Current action and preconditions to check: path_clear

Your task: For each precondition in the list above, predict whether it will hold at this action.

Consider the current scene as observed from the mobile robot's camera, and analyze the predicted future states of all dynamic agents (e.g., people, animals, vehicles, or any moving entities) within the NEXT SECOND.

IMPORTANT: Only answer "very likely" if you are absolutely certain—based on strong, clear evidence—that a dynamic agent will violate the precondition in the predicted future state. Do NOT answer "very likely" for unlikely, ambiguous, or low-probability risks.

Ask yourself for each precondition: Is there a high probability, with clear and convincing evidence, that the predicted future states of any dynamic agent will interfere with the predicted future state of the currently executing action within the NEXT SECOND, causing that precondition to fail?

Assess the risk level based on these predictions. Use "likely" or "very likely" if motions create a clear risk of interference.

Use "neutral" or "improbable" if agents are nearby but their predicted paths are clearly diverging or non-conflicting.

Failure Risk Categories: "very improbable", "improbable", "neutral", "likely", "very likely"

Answer Format: Output ONLY the probability_of_failure value from these categories: "very improbable", "improbable", "neutral", "likely", "very likely"

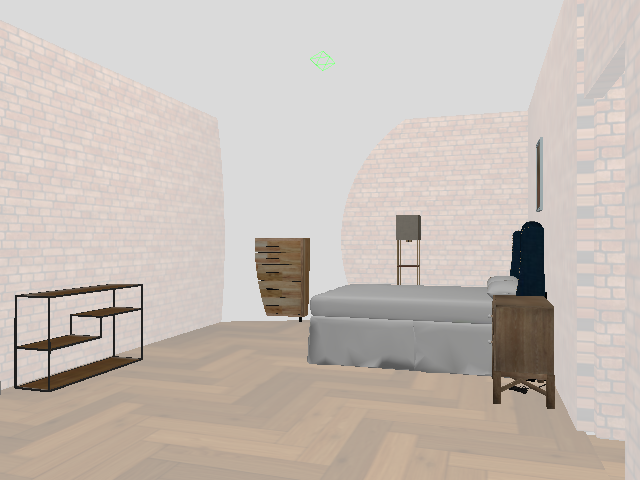

Answer: very improbable